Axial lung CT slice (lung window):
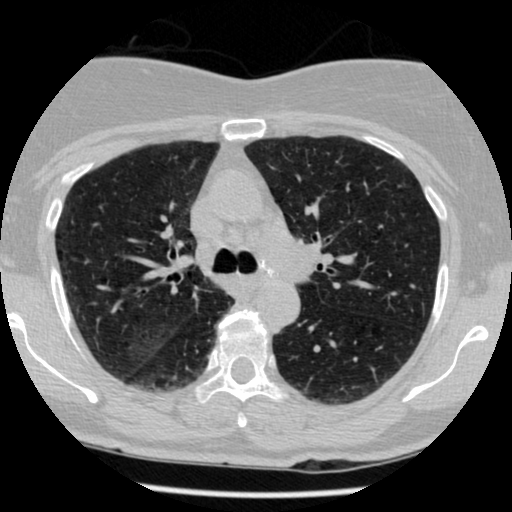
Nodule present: no